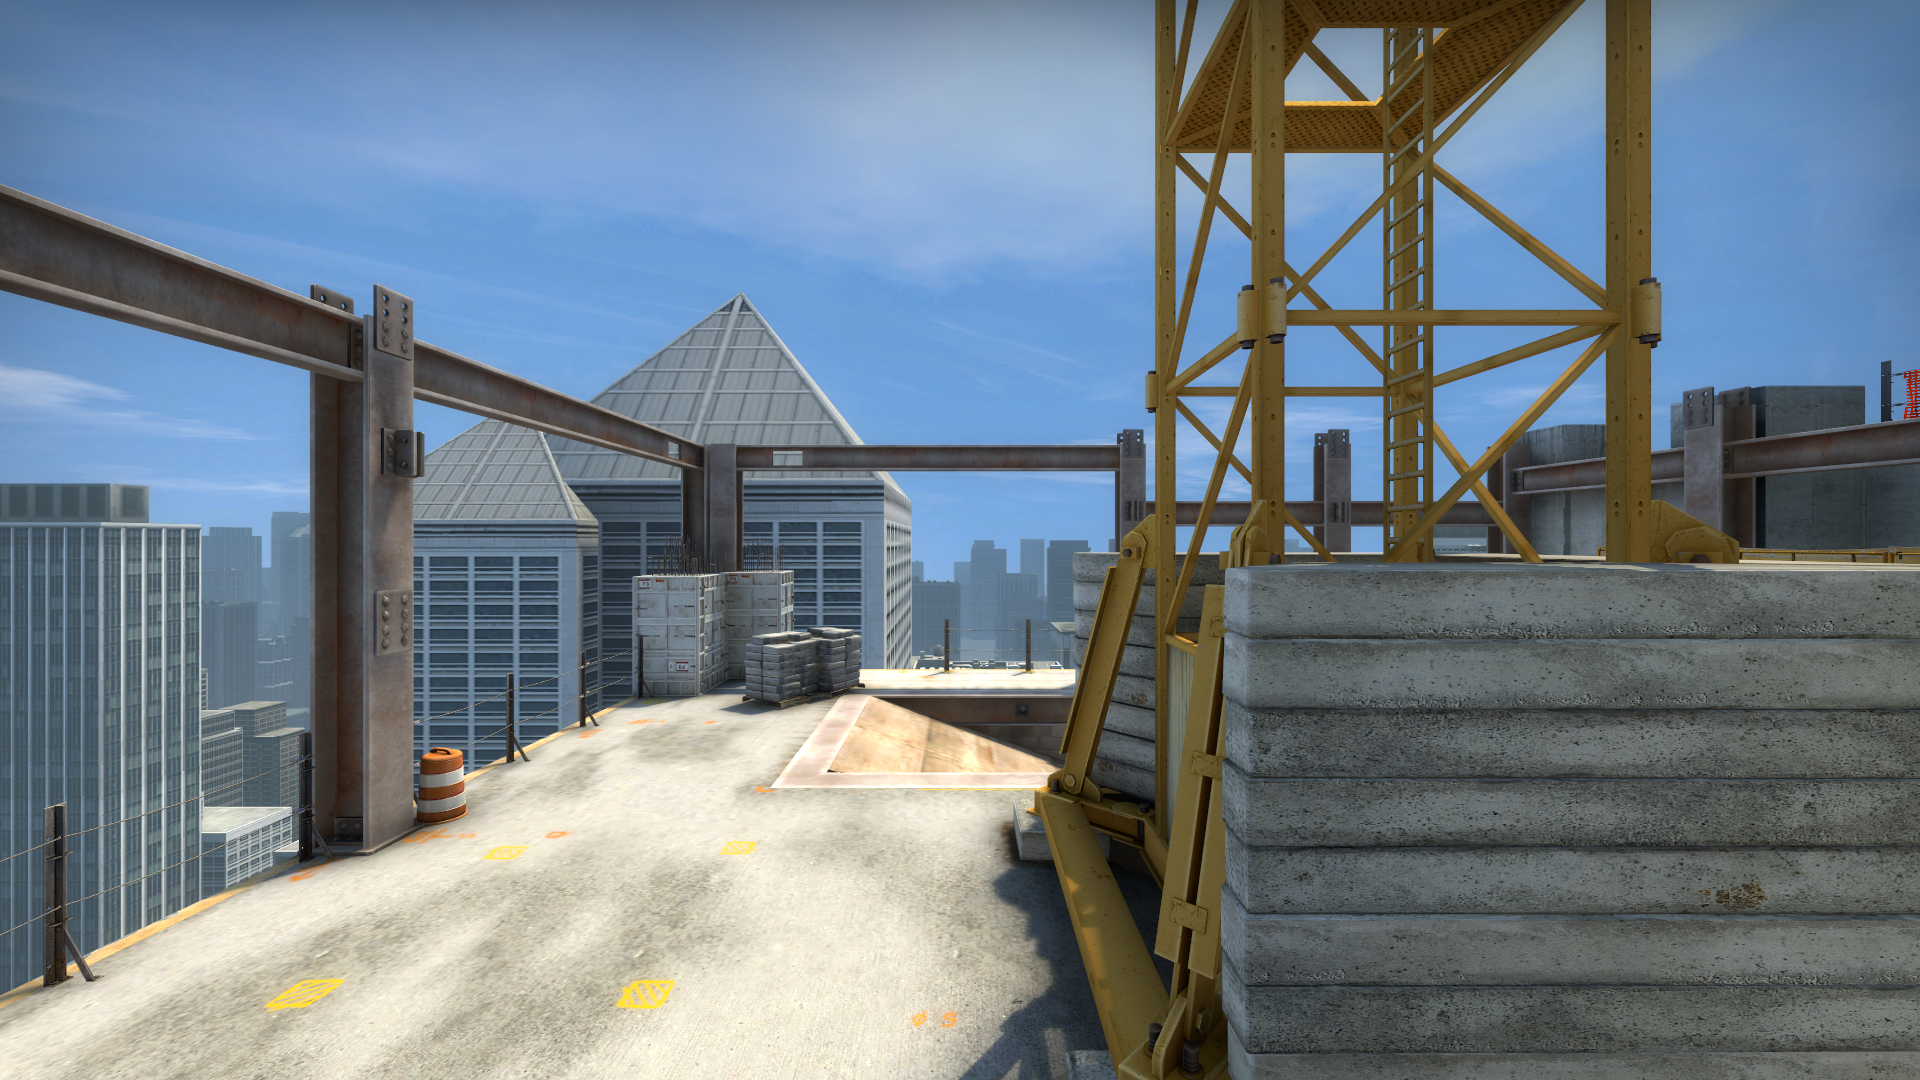
Map: de_vertigo